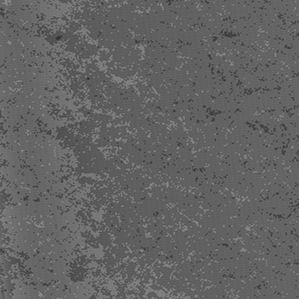
Label: frost